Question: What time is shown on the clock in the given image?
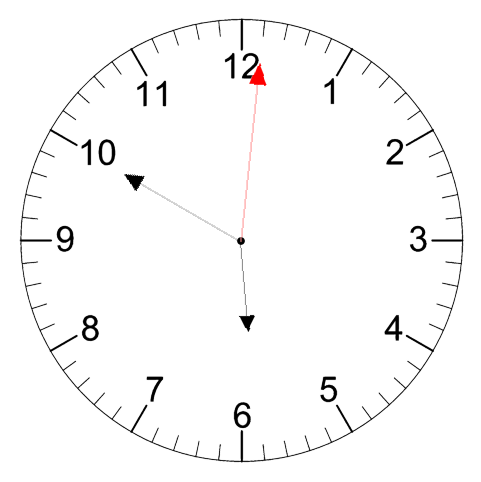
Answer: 05:50:01